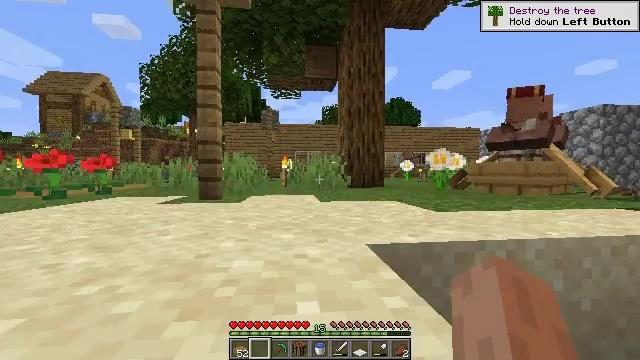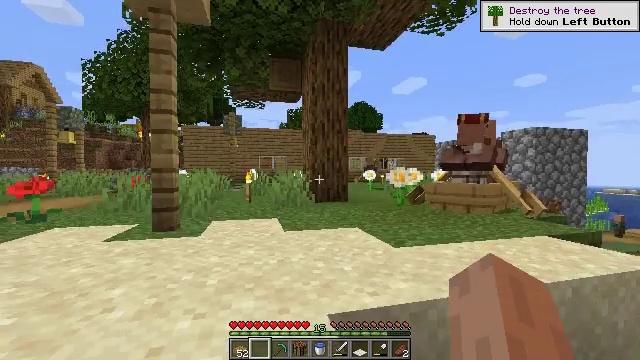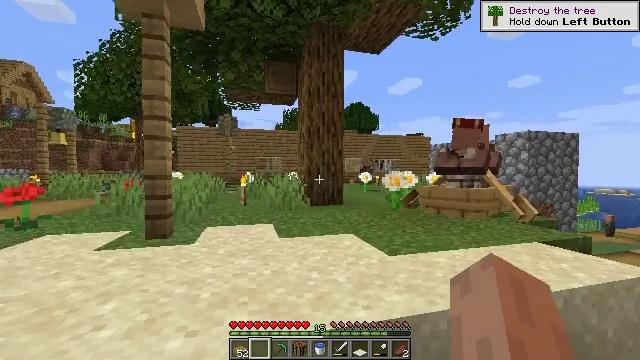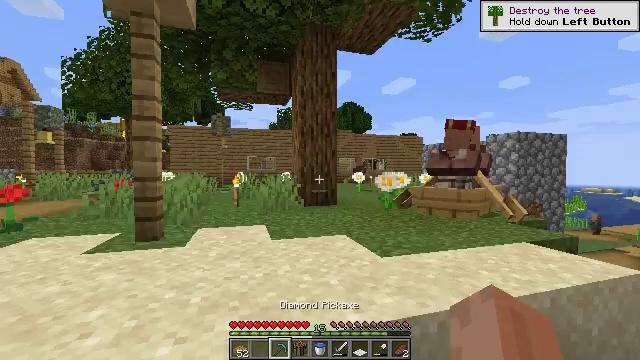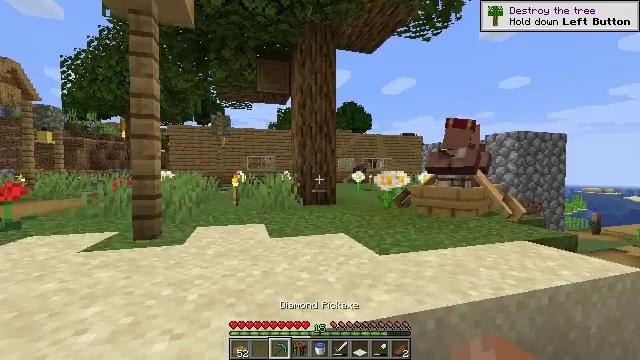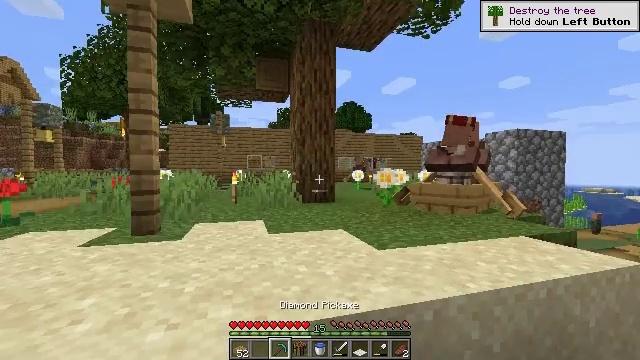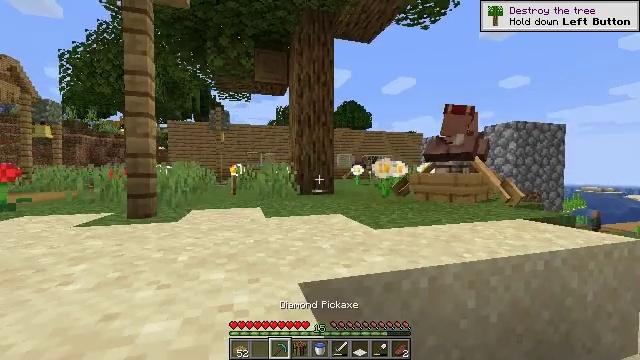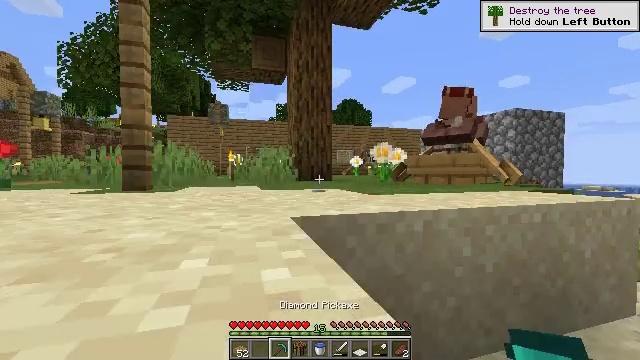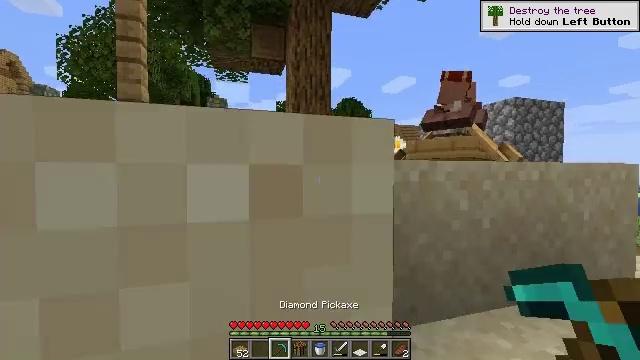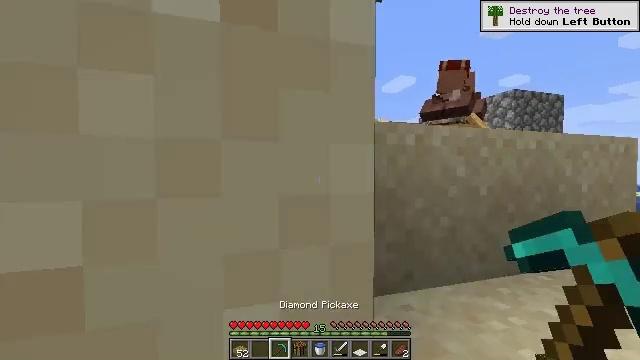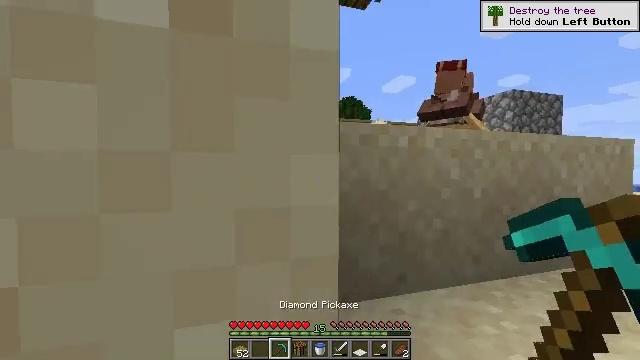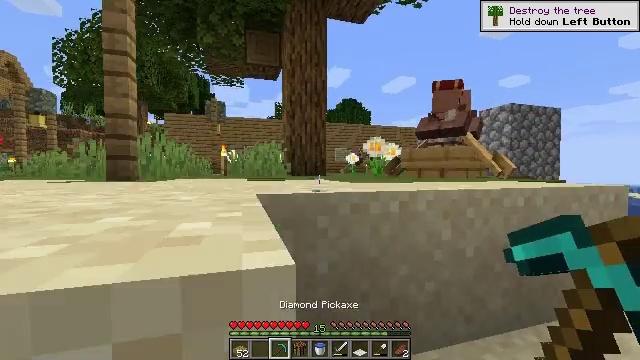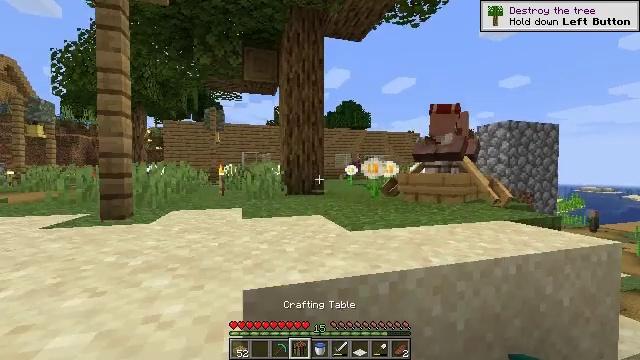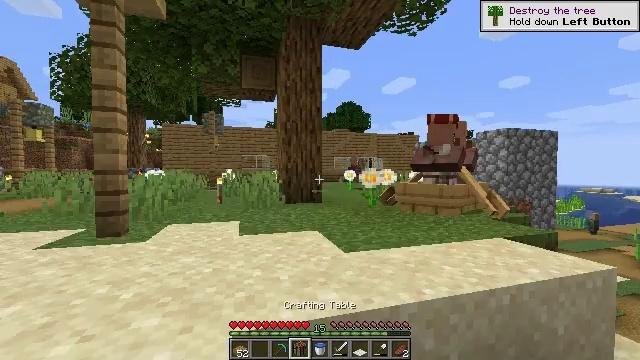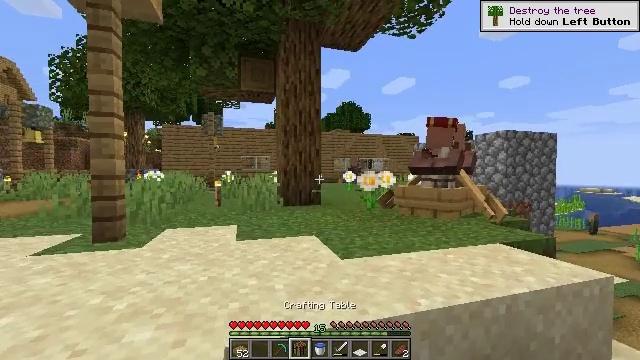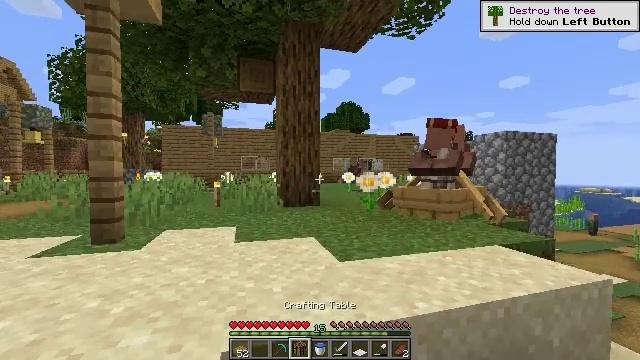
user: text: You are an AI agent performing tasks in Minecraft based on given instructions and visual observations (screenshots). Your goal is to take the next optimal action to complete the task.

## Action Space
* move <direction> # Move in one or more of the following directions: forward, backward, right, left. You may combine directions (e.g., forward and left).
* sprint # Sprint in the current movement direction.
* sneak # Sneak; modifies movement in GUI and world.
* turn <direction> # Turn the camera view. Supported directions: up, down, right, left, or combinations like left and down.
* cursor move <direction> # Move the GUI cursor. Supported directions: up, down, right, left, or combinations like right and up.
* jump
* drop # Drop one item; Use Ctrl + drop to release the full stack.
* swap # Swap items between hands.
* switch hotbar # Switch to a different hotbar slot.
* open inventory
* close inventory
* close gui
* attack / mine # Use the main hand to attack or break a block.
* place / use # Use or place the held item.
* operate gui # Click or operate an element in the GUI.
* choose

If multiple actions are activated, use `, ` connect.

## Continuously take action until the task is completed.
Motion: motion action
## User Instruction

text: Collect the oak planks from the structure.
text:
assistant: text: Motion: move forward, sprint, turn right, jump
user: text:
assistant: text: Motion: move forward, sprint, jump
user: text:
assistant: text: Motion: move forward, sprint, turn right, jump
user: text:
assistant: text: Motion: move forward, sprint, jump
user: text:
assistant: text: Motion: move forward, sprint, jump
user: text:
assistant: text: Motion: move forward, sprint, jump
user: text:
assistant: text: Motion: move forward, sprint, jump
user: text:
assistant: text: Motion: move forward, sprint, jump
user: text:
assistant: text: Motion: move forward, sprint, jump
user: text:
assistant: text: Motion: move forward, sprint, jump
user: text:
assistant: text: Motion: move forward, sprint, jump
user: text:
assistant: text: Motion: move forward, sprint, jump
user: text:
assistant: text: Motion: move forward, sprint, jump
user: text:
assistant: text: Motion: move forward, sprint, jump
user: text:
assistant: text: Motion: move forward, sprint, jump
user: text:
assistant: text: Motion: move forward, sprint, jump
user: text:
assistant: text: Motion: move forward, sprint, jump
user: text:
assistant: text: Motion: move forward, sprint, jump
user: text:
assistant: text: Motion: move forward, sprint, jump
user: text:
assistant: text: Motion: move forward, sprint, jump
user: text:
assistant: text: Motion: move forward, sprint, jump
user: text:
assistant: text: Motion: move forward, sprint, jump
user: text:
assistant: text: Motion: move forward, sprint, jump
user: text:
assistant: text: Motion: move forward, sprint, jump
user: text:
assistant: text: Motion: move forward, sprint, jump
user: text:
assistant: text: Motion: move forward, sprint, jump
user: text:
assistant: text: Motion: move forward, sprint, jump
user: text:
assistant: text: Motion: move forward, sprint, jump
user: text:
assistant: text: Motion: move forward, sprint, jump
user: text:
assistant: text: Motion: move forward, sprint, jump